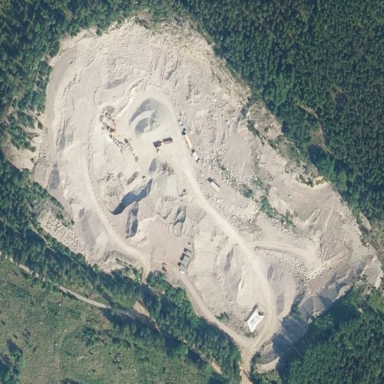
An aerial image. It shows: Quarry area rich in gravel resources.